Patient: sex M, age 43
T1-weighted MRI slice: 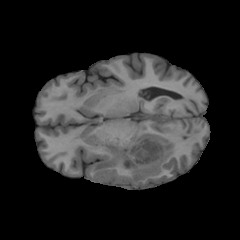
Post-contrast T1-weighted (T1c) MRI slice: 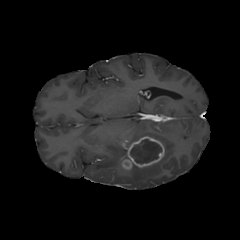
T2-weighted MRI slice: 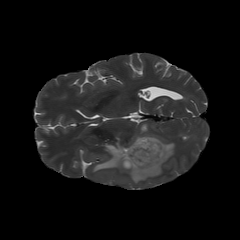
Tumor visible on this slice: yes
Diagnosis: Glioblastoma, IDH-wildtype
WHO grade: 4